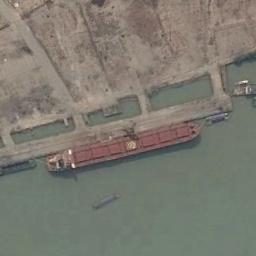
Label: ship